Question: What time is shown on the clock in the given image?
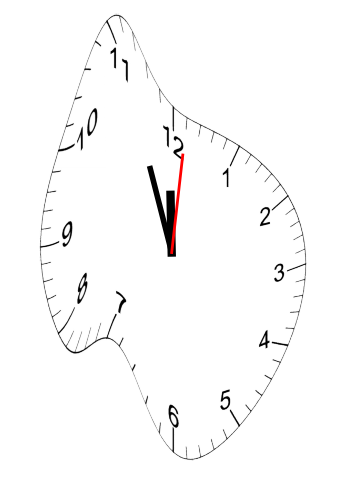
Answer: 11:56:01